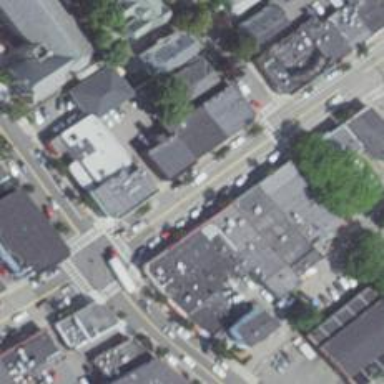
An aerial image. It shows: Convenience shop.